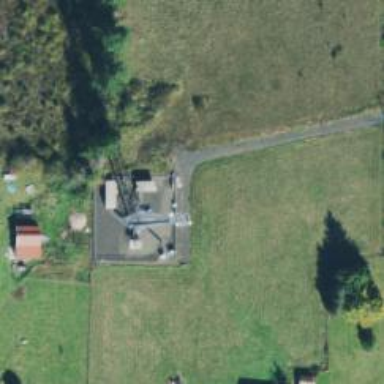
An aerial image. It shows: Mast tower used for communication.